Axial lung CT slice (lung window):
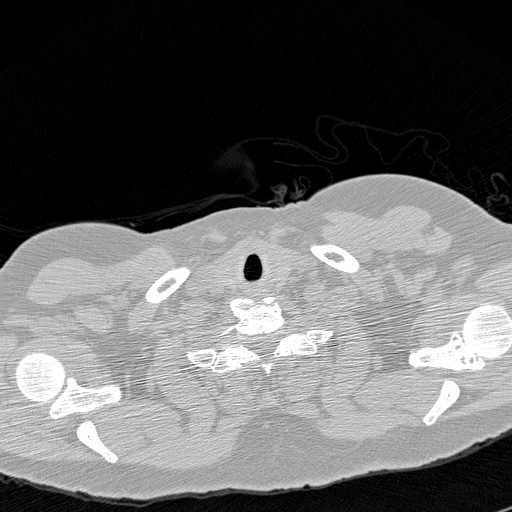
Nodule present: no